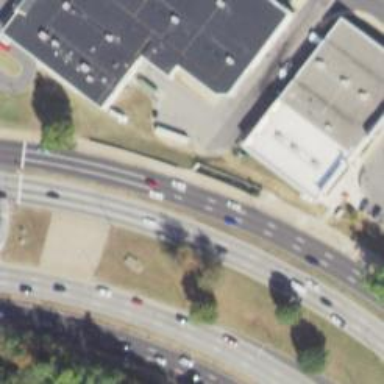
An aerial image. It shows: Asphalt trunk highway.